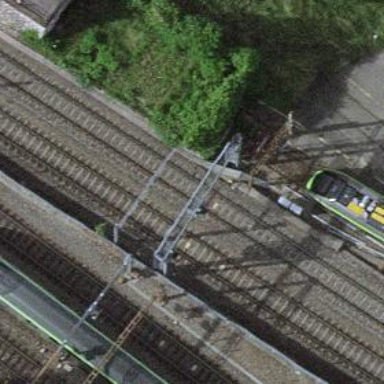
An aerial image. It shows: Railway signal.